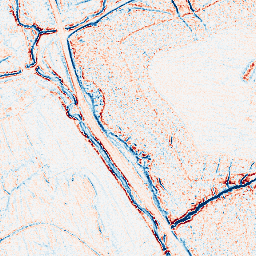
Category: edge_preserving
Decomposition family: anisotropic_diffusion
Decomposition parameters: iterations: 5
kappa: 100
gamma: 0.1
Upsampling method: bilinear
Upsampling parameters: scale: 8
Upsampling scale: 8